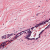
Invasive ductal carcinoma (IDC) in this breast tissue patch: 0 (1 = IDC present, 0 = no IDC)